Field crop: maize
Growth stage: 2
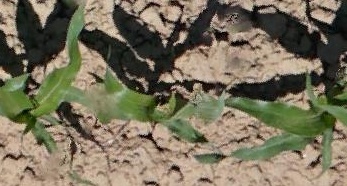
Species: maize